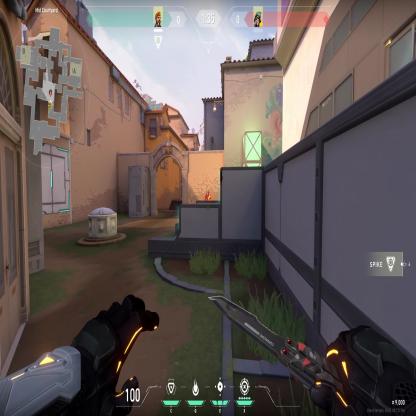
Label: enemy